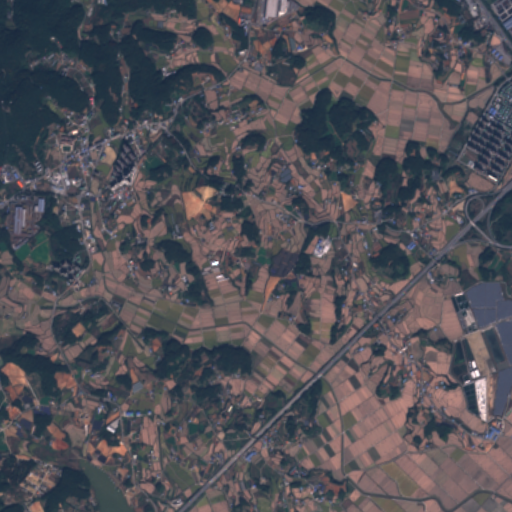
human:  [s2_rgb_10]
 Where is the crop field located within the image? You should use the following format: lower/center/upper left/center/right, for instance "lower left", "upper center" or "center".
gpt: The crop field is located in the lower right of the image.
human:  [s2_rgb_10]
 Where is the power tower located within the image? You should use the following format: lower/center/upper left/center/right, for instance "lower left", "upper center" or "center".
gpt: The power tower is located in the upper left of the image.
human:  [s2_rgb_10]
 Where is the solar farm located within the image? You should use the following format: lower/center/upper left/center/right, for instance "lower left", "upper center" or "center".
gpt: The solar farm is located in the lower right of the image.
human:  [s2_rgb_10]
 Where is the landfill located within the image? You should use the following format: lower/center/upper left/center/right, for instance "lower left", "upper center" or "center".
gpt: There is no landfill in the image.